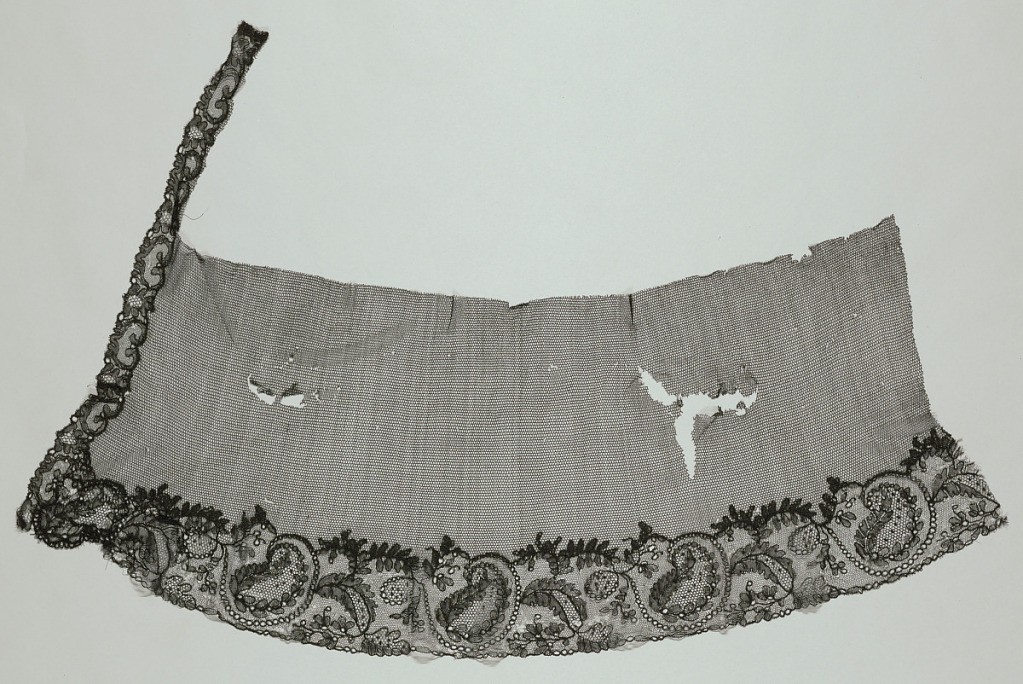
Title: Border
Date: early 19th century
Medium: silk Technique: bobbin lace, with point de Paris net
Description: Black lace showing a Lille-patterned border and "point de Paris" net.